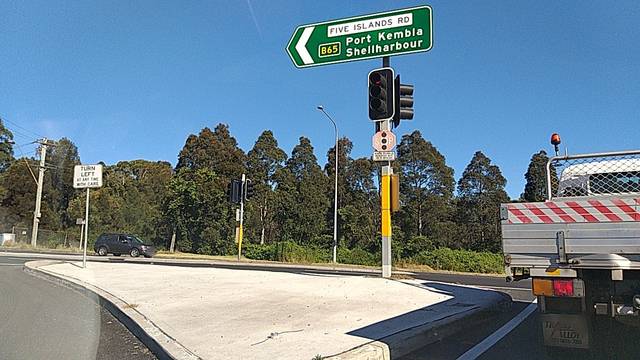
Region: Australia
Coordinates: -34.473, 150.887